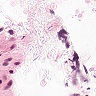
Metastatic tissue present: no